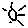
Label: sun